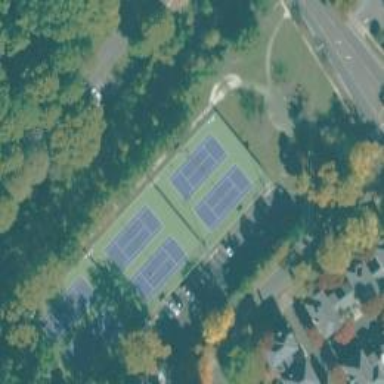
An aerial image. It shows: Hard court tennis pitch for leisure.